Question:
How can I change the name of the joomla module in joomla module manager, when showing module properties. How to change the name with red underline in picture
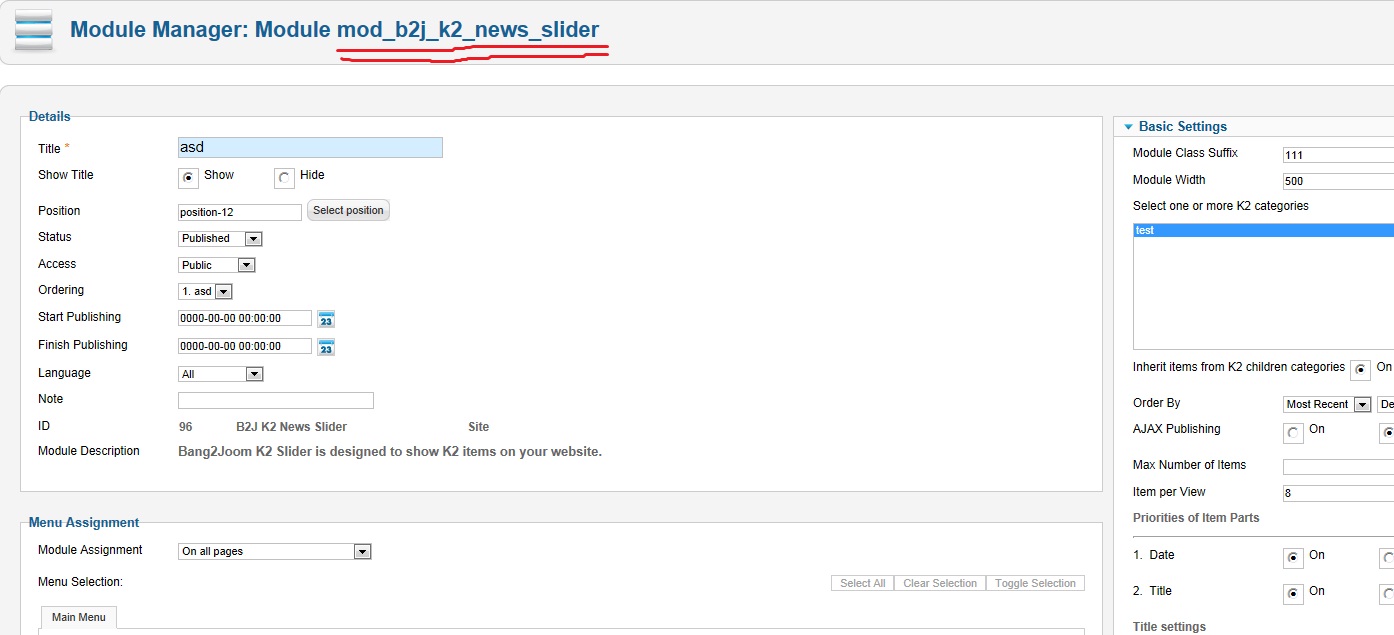
Answer: Today I was looking for the same answer of this problem. I found out it needs some language files to show the module name.
I've downloaded a simple login register module from: <URL> and followed it's file tree structure and looked into its xml file. See this image: